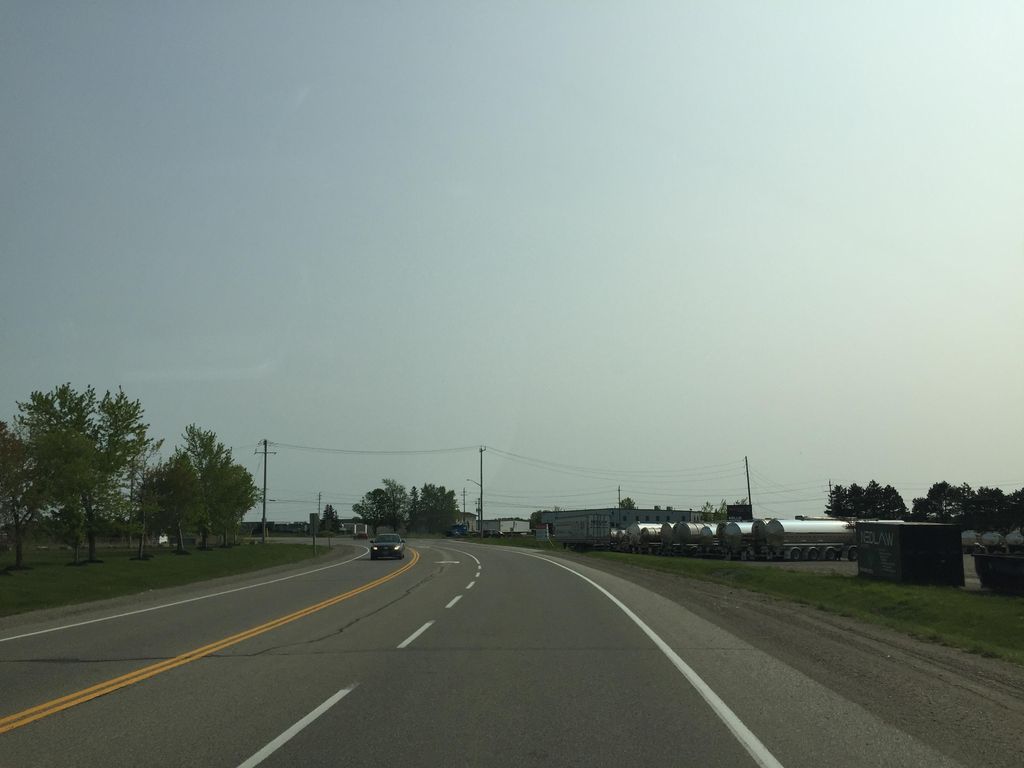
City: kitchener-waterloo